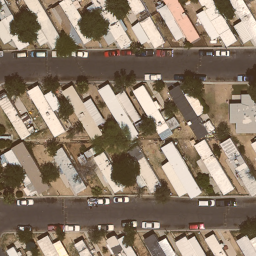
Label: residential